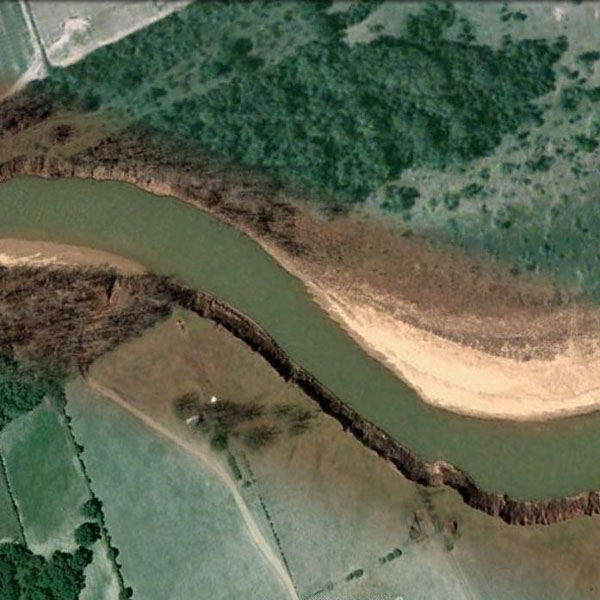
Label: River